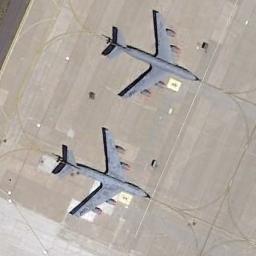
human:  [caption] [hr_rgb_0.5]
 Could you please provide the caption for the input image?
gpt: Two grey planes stopped on the ground side by side .

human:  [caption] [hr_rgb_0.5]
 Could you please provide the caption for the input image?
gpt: Two gray aircrafts were neatly arranged on the airport .

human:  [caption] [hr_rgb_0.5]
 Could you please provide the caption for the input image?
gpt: Two adjacent gray planes parked in a line on the open area .

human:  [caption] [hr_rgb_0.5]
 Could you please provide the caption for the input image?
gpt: Two airplanes are parked on the runway .

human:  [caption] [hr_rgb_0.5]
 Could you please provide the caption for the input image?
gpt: Two planes are on the marked ground .